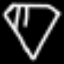
Label: diamond